Question: I have recently seen about a feature 'Remove Animations' in my Android 10 device. So, how can we toggle that setting programmatically in 'java'. This is what i am talking about

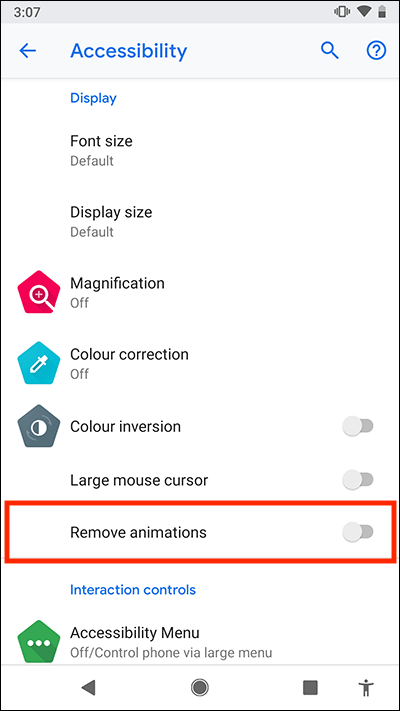
Answer: Actually, we cant. We can only modify the settings related to the app and not the device. Specially we cant make changes in the 'Accessibility' section.